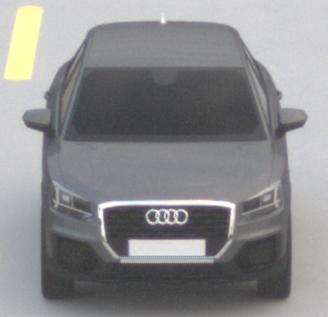
Make: Audi
Model: Q2
Model produced from: 2016
Model produced until: 2020
Doors: 5
Color: gray
Road condition: dry road
Daytime: morning or afternoon
Contrast: low contrast